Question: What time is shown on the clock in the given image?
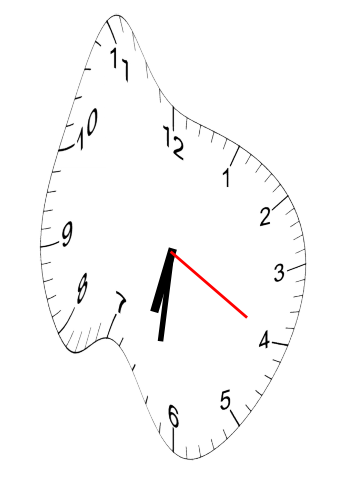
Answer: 06:31:20